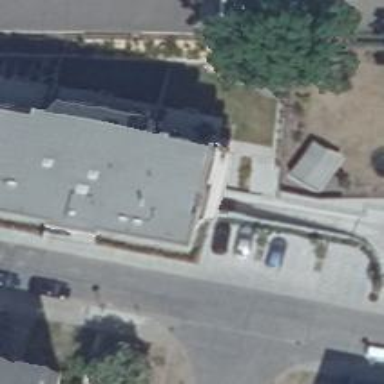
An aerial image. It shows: Parking entrance.